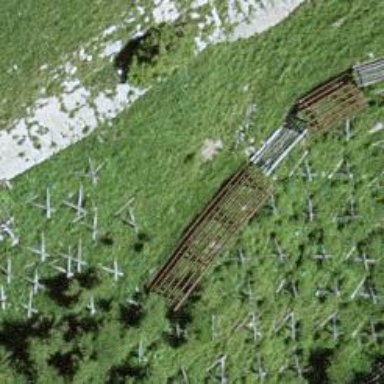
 designed to mitigate snow accumulations in specific area."